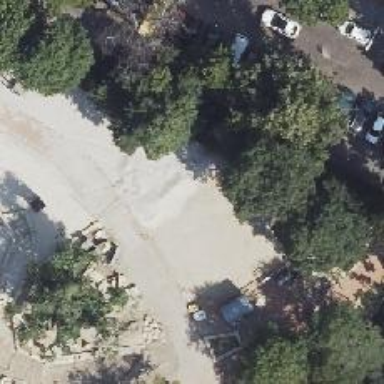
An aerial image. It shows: Playground with swings.